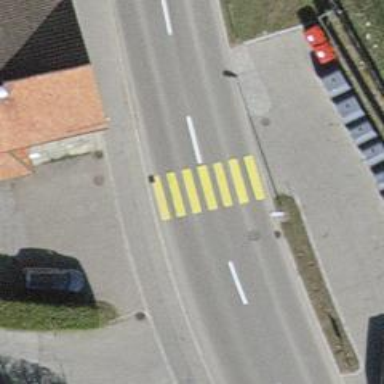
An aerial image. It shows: Marked crossing with zebra stripes on the road.